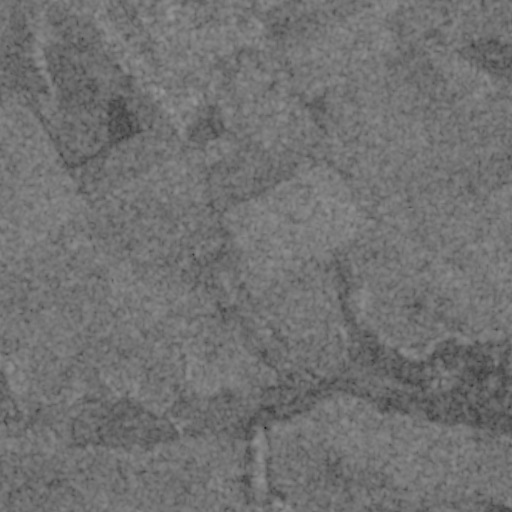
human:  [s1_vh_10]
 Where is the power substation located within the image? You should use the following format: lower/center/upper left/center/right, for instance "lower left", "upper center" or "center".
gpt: The power substation is located in the center of the image.
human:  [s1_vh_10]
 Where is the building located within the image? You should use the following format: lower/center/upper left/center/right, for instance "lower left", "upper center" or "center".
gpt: There is no building in the image.

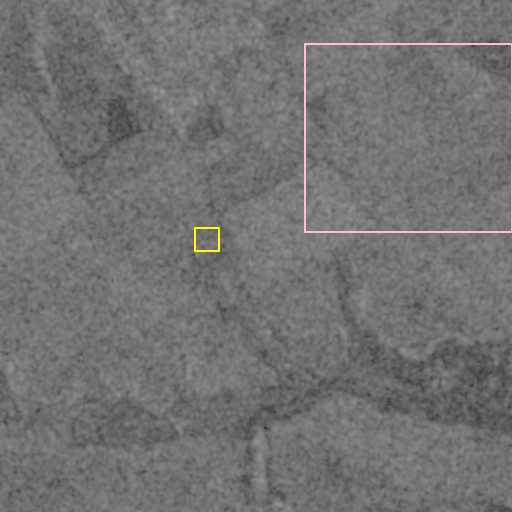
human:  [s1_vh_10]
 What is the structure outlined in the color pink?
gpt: The structure outlined in pink is a crop field.
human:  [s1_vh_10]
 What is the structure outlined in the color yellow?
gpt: The structure outlined in yellow is a power substation.
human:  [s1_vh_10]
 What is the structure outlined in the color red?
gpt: There is no red outline.